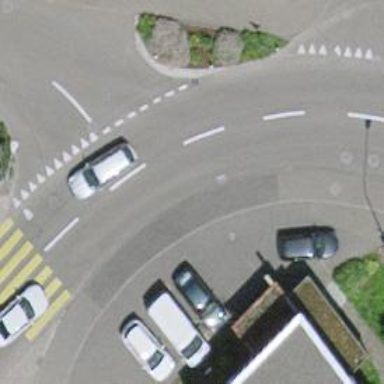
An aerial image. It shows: Secondary road with asphalt surface.